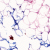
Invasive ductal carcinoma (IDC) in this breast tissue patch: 0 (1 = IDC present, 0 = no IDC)